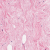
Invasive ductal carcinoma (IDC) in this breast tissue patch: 0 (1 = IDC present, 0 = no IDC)